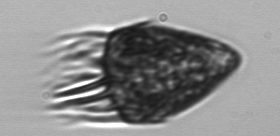
Label: Strombidium_morphotype2